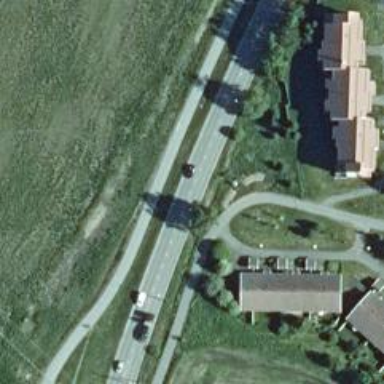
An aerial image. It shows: Asphalt road classified as tertiary.